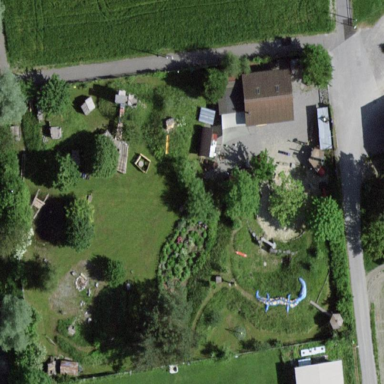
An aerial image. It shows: Playground area for leisure land.